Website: home-depot
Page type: customer-info-address
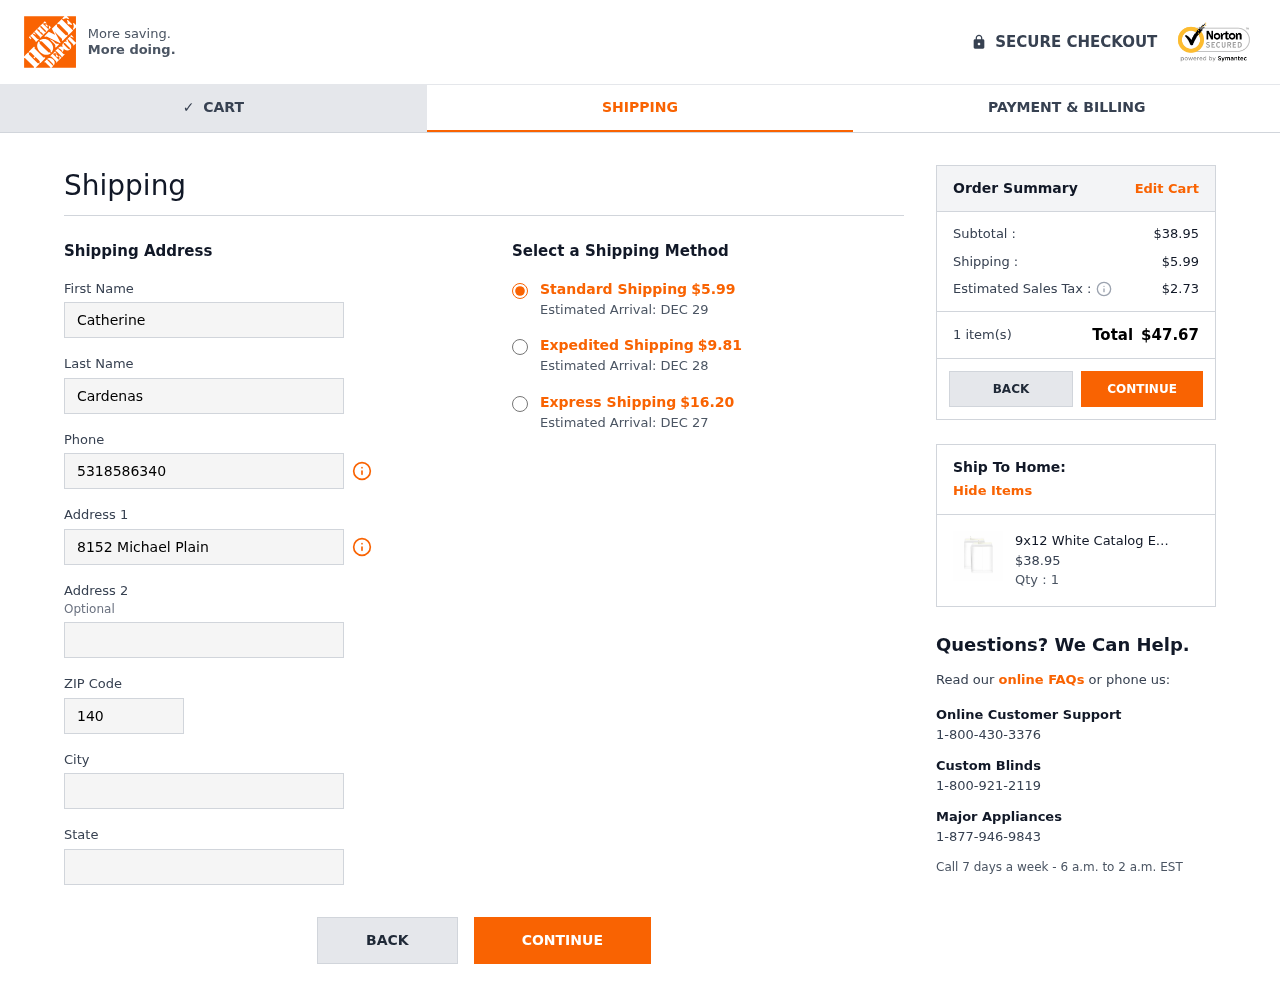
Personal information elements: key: PII_CITY
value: Rhondafurt
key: PII_FIRSTNAME
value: Catherine
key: PII_LASTNAME
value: Cardenas
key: PII_PHONE
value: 5318586340
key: PII_POSTCODE
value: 14072
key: PII_STATE
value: Pennsylvania
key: PII_STREET
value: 8152 Michael Plain
Product elements: key: PRODUCT1_NAME
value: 9x12 White Catalog Envelope, Peel & Seal
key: PRODUCT1_PRICE
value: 38.95
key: PRODUCT1_QUANTITY
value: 1
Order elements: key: ORDER_SHIPPING_COST
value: $5.99
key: ORDER_DELIVERY_DATE
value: Estimated Arrival: DEC 29
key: ORDER_SHIPPING_COST_EXPEDITED
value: $9.81
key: ORDER_DELIVERY_DATE_EXPEDITED
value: Estimated Arrival: DEC 28
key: ORDER_SHIPPING_COST_EXPRESS
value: $16.20
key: ORDER_DELIVERY_DATE_EXPRESS
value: Estimated Arrival: DEC 27
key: ORDER_SUBTOTAL
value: $38.95
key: ORDER_TAX
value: $2.73
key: ORDER_NUM_ITEMS
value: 1 item(s)
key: ORDER_TOTAL
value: $47.67